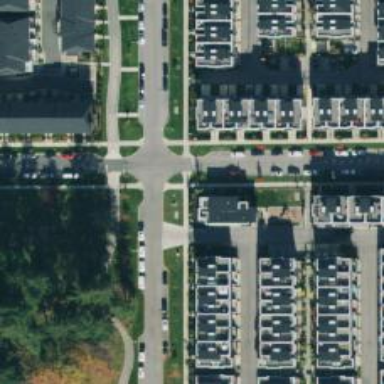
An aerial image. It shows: Residential road with separate asphalt sidewalk.